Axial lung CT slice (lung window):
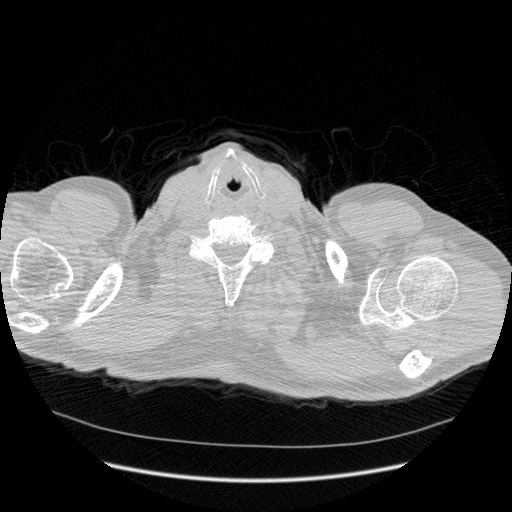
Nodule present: no